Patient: sex M, age 75
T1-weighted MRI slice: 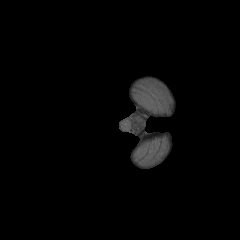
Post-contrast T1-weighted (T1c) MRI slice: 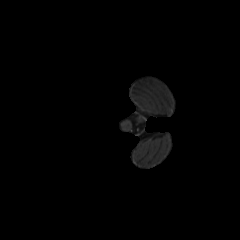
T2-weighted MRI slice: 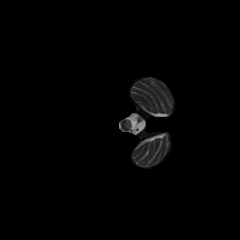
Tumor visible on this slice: no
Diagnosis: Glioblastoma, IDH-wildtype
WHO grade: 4